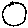
Label: circle